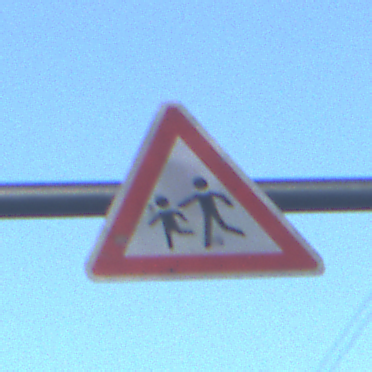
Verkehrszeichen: KinderRechts
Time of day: SunriseSunset
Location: Outdoor (RoadRail)
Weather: Clear
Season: NotSpecified
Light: Natural